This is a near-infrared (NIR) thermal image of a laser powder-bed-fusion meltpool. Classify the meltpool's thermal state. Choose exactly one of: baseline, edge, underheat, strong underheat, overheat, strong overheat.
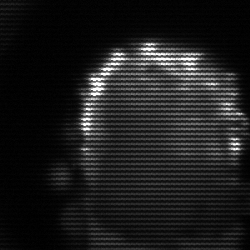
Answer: baseline